Question: On a ReactJS project, if I choose the style Jsx Attribute for inline CSS,
.
Then CSS intellisense won't work or work only after I add some fields manually.
But if I type the style attribute manually without clicking on the jsx attribute that VSCODE suggested, it would work normally.
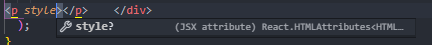
Answer: Sometimes VSCode Intellisense does not work. not sure but this may be a bug but it shouldn't be that problematic.
but if it does bother you that much then try this <URL>. kite is more like
auto-complete.
<URL>
And if don't want auto-complete then add <URL> extension in your VSCode.
<URL>